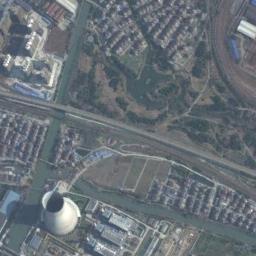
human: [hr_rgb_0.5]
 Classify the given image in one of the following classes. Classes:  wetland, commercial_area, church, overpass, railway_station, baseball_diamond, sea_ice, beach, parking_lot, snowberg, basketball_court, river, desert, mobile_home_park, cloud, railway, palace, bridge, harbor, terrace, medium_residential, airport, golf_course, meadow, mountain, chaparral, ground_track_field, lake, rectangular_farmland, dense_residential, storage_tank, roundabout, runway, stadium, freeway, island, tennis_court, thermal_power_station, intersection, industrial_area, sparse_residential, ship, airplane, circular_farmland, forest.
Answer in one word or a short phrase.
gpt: thermal_power_station